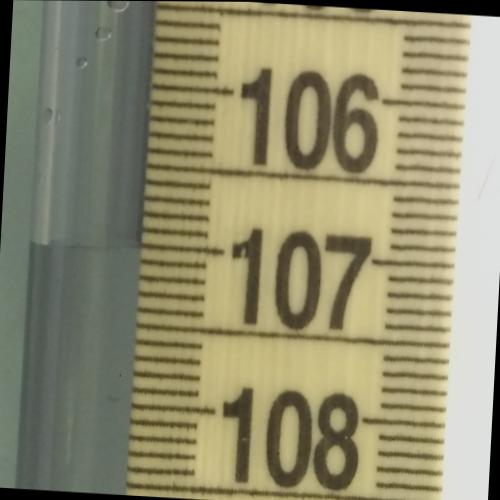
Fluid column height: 107.0 cm